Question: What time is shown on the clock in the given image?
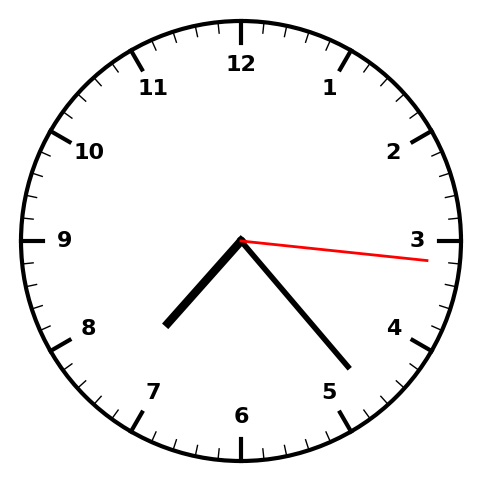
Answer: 07:23:16